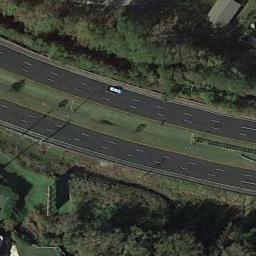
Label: freeway